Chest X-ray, PA view. Patient: 16 years old, sex M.
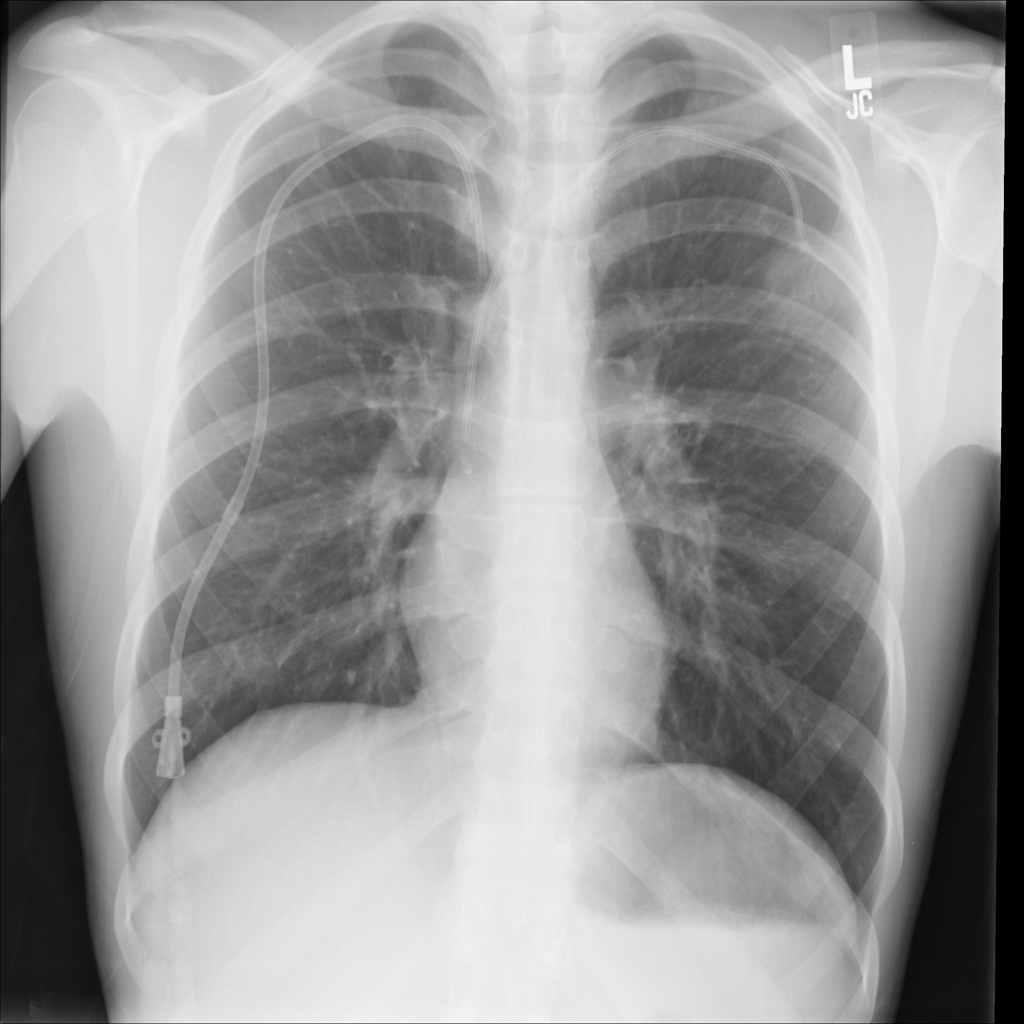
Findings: No Finding